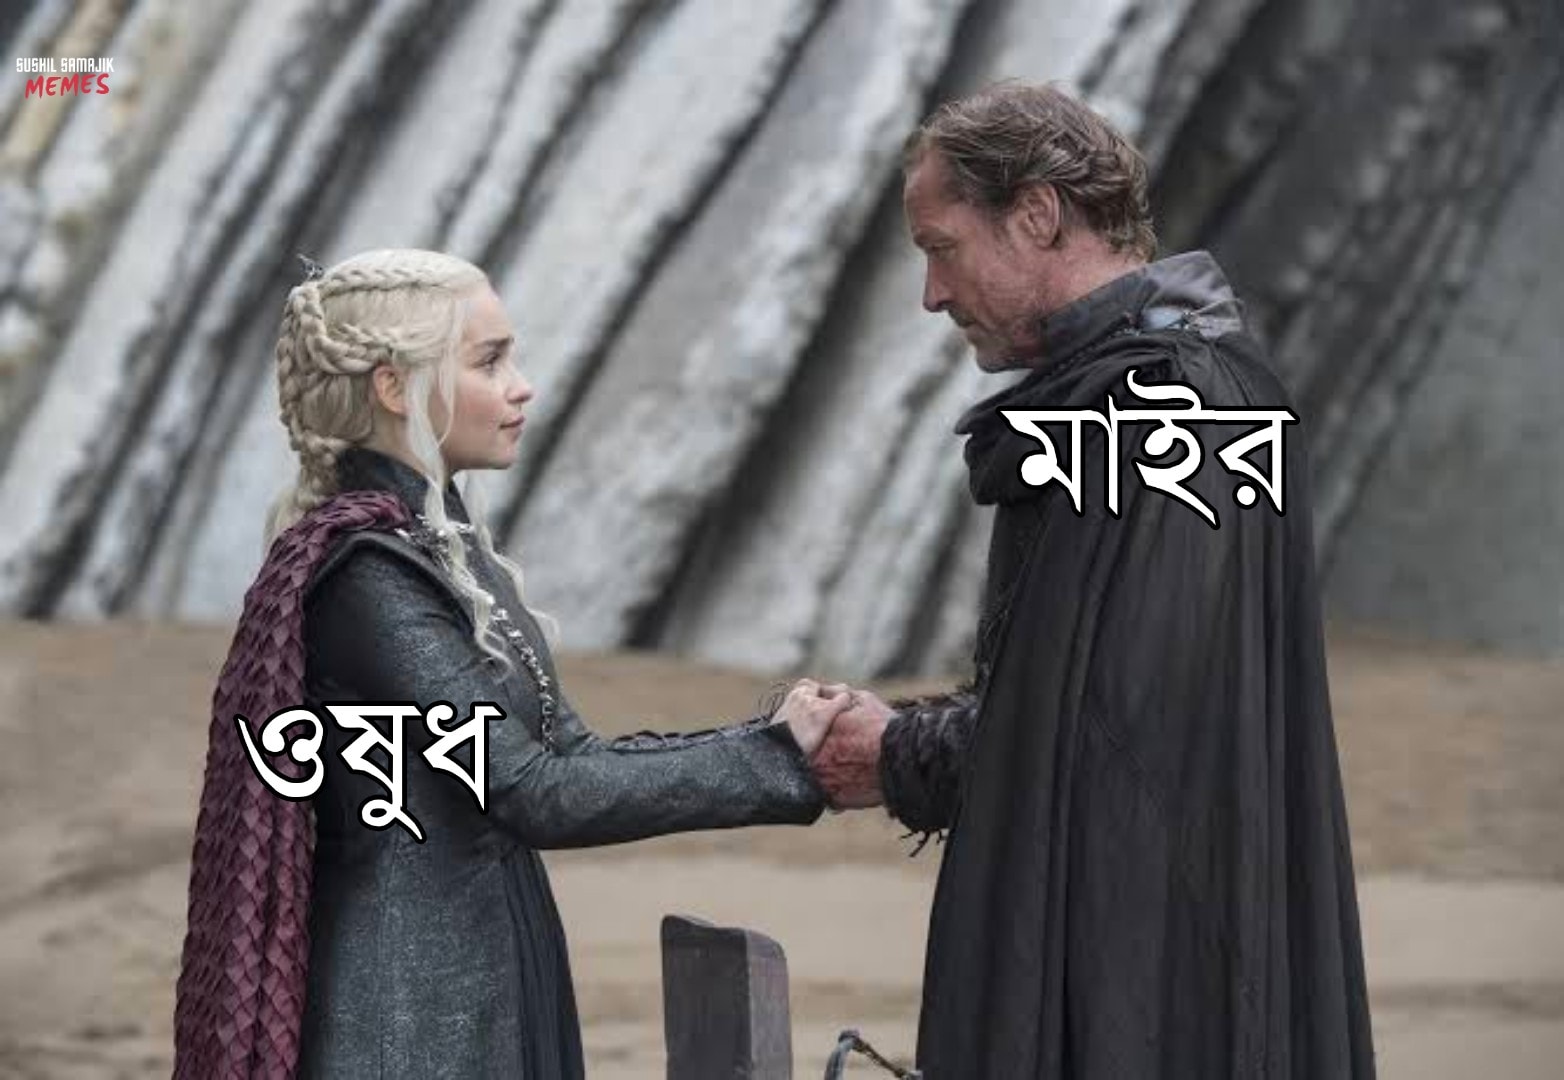
Caption: ওষুধ      মাইর
Label: non-hate